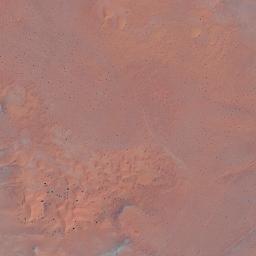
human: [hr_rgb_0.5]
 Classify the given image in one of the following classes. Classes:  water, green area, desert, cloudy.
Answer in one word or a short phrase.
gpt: desert